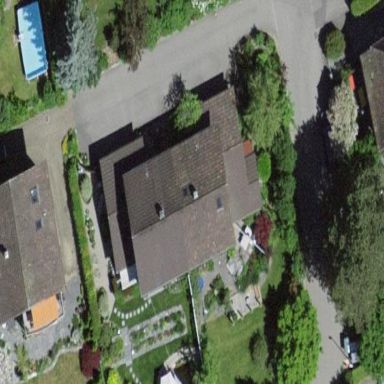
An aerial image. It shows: Terrace building.